На горизонтальной поверхности лежит прямоугольная рамка, у которой короткие стенки отстоят друг от друга на расстоянии $L$. Внутри рамки покоится маленькая шайба $Ш$. Рамку начинают двигать по поверхности с постоянной скоростью $v_{0}$ (см. рисунок).
Определите интервал времени между двумя последовательными столкновениями шайбы с задней стенкой $A B$ рамки. Коэффициент трения между шайбой $Ш$ и горизонтальной поверхностью равен $\mu$, а удар шайбы о стенки рамки считайте абсолютно упругим.
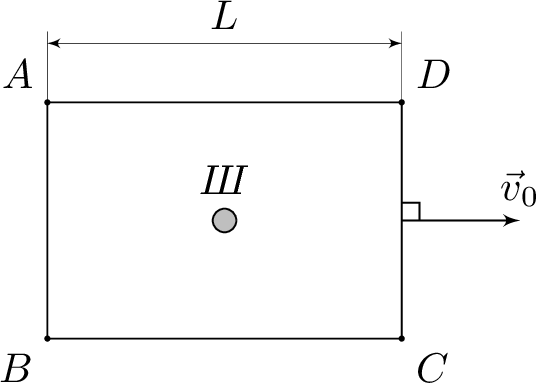
Решение: Перейдем в систему отсчета, связанную с рамкой. Пусть ось $O x$ направлена в сторону движения рамки. В новой системе отсчета шайба, покоившаяся на горизонтальной поверхности, будет двигаться против оси $O x$ со скоростью $v_{0}$. После упругого удаpa o cтeнку $A B$ она изменит направление своего движения и заскользит со скоростью $+v_{0}$. При этом на шайбу начнет действовать сила трения $F_{тр}=\mu m g$, где $m$ — масса шайбы, а $g$ — ускорение свободного падения. Ускорение шайбы всегда будет направлено против оси $O x$. Когда шайба станет двигаться против оси $O x$, модуль ее скорости будет увеличиваться до тех пор, пока $|v|$ не достигнет $v_{0}$. В этот момент в системе отсчета стола шайба остановится. Таким образом, движение шайбы будет таким же, как если бы она двигалась в однородном силовом поле (например, в поле тяжести), направленном против оси $O x$. Поскольку от стенки $A B$ шайба отлетает вправо со скоростью $v_{0}$, то перед столкновением с ней она будет иметь скорость $-v_{0}$. С учетом этого замечания решение задачи сводится к стандартной процедуре. Ускорение шайбы $$ a=\frac{F_{тр}}{m}=\mu g . $$ $1$. Если $\frac{v_{0}^{2}}{2 \mu g} < L$, то шайба не догонит стенку $C D$ и интервал времени между ее двумя последовательными столкновениями со стенкой $A B$ будет $\tau=2 \frac{v_{0}}{a}=2 \frac{v_{0}}{\mu g}$. $2$. Если $\frac{v_{0}^{2}}{2 \mu g} \geqslant L$, то после упругого взаимодействия со стенкой $C D$ рамки шайба сменит направление своего движения. Время движения от стенки $A B$ до $C D$ найдем из формулы $L=v_{0} t-\frac{\mu g t^{2}}{2}$:$$t_{1,2}=\frac{v_{0}}{\mu g} \pm \sqrt{\left(\frac{v_{0}}{\mu g}\right)^{2}-\frac{2 L}{\mu g}} .$$Так как из-за удара о стенку $C D$ скорость шайбы меняет знак и, следовательно, общее время движения уменьшается, нам следует выбрать время $t_{1}$ со знаком «$-$» перед квадратным корнем. Окончательно:$$\tau=2 t_{1}=2 \frac{v_{0}}{\mu g}\left(1-\sqrt{1-\frac{2 L \mu g}{v_{0}^{2}}}\right) .$$Обобщим оба результата:$$\left\{\begin{array}{lll}\tau=\frac{2 v_{0}}{\mu g}, &\text {если}& \frac{v_{0}^{2}}{2 \mu g} < L \\\tau=2 t_{1}=2 \frac{v_{0}}{\mu g}\left(1-\sqrt{1-\frac{2 L \mu g}{v_{0}^{2}}}\right), &\text {если}& \frac{v_{0}^{2}}{2 \mu g} \geqslant L \end{array}\right.$$
Ответ: $$\left\{\begin{array}{lll}\tau=\frac{2 v_{0}}{\mu g}, &\text {если}& \frac{v_{0}^{2}}{2 \mu g} < L \\\tau=2 t_{1}=2 \frac{v_{0}}{\mu g}\left(1-\sqrt{1-\frac{2 L \mu g}{v_{0}^{2}}}\right), &\text {если}& \frac{v_{0}^{2}}{2 \mu g} \geqslant L \end{array}\right.$$
Темы:
T, Механика, Кинематика, Всероссийские, Трение, Относительное движение